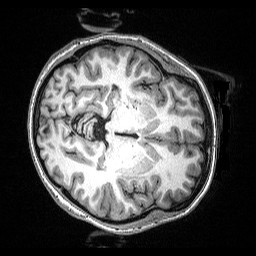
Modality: T1w
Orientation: axial
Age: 27
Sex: female
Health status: ill
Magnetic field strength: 3 T
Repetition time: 2.53 s
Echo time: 0.00331 s